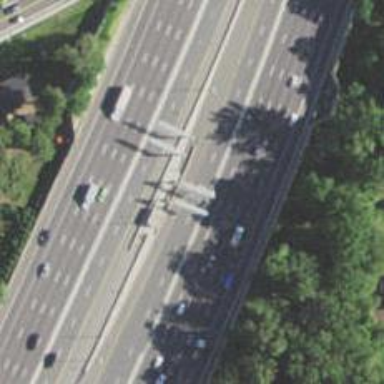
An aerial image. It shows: Toll gantry on the road.